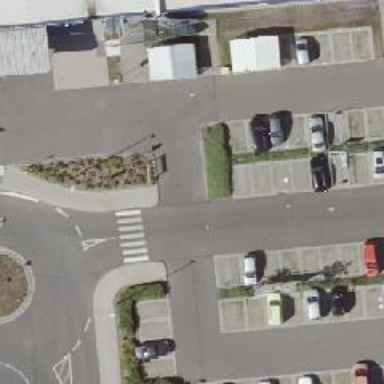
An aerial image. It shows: Asphalt parking aisle road for service vehicles.